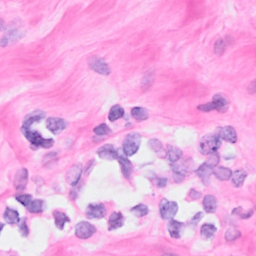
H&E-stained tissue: Breast